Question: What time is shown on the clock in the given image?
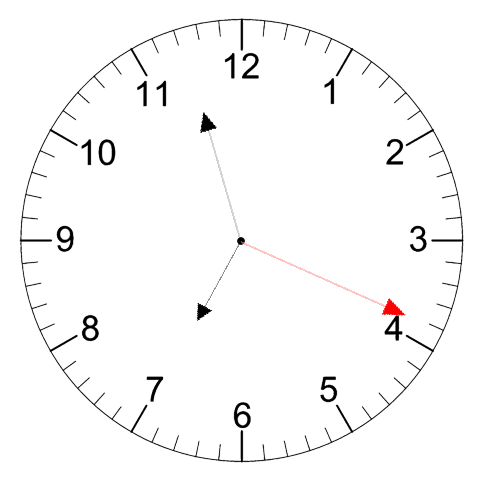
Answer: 06:57:19